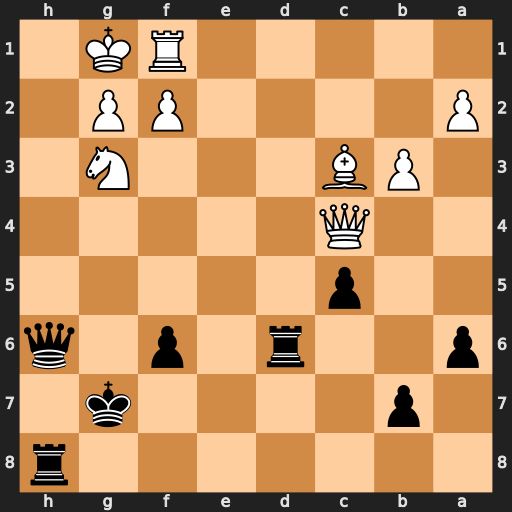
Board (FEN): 7r/1p4k1/p2r1p1q/2p5/2Q5/1PB3N1/P4PP1/5RK1
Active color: b
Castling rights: -
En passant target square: -
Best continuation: Qh2#